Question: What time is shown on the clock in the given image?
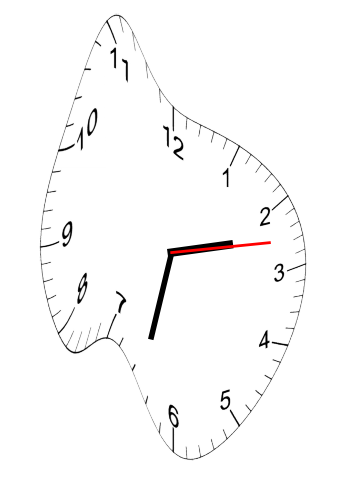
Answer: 02:32:13